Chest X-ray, PA view. Patient: 36 years old, sex F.
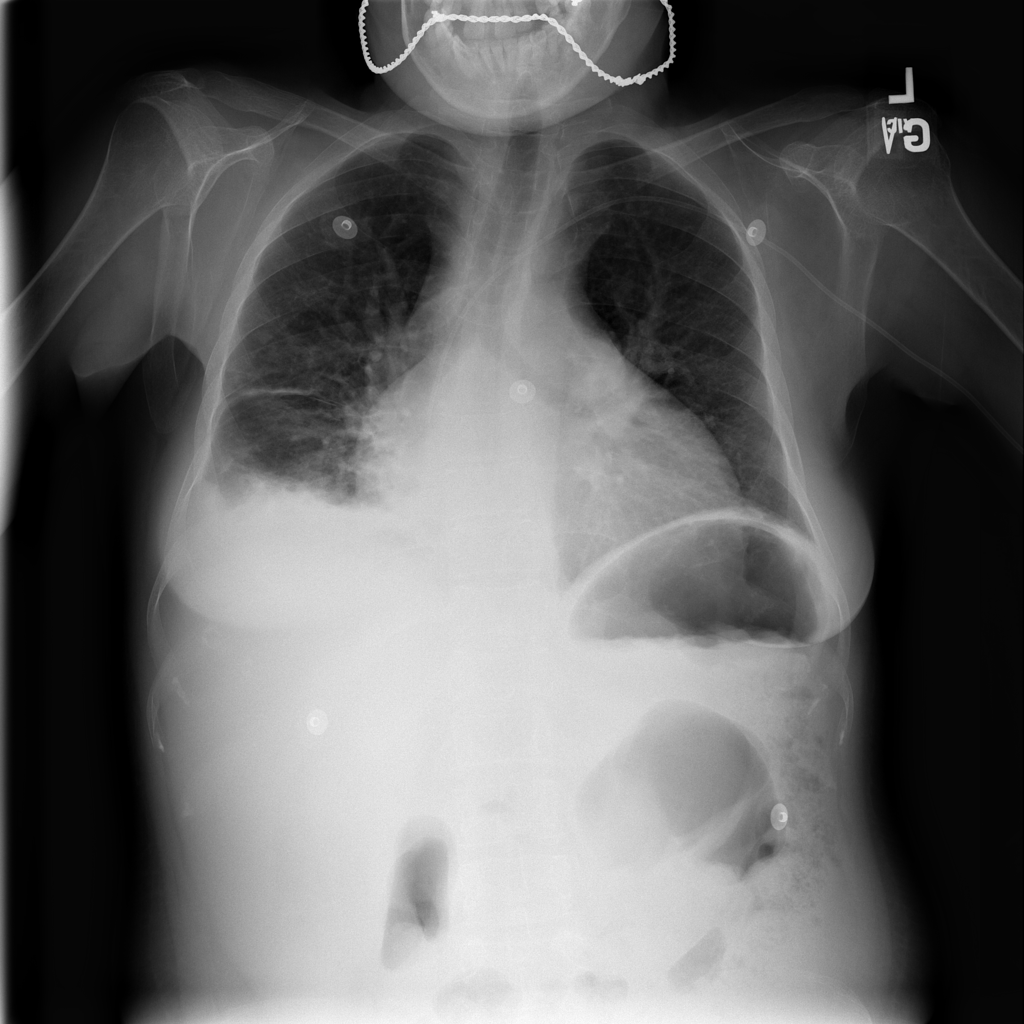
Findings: Atelectasis, Effusion, Infiltration